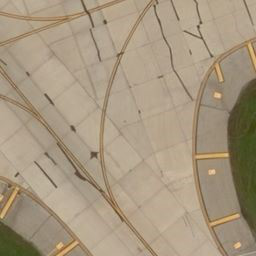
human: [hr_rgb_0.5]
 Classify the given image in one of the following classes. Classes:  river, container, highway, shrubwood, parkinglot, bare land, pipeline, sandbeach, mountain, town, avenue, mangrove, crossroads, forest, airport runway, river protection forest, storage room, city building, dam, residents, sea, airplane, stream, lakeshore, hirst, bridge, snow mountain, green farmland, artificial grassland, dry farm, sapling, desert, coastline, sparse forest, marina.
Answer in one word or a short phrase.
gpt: airport runway